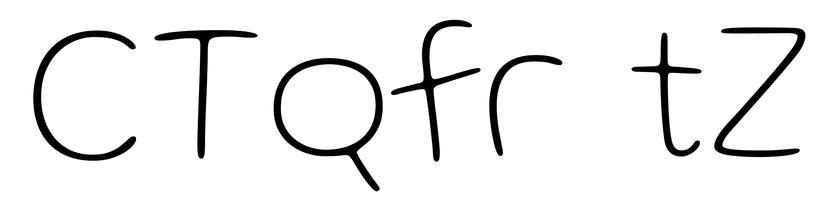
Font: Gluten_Thin